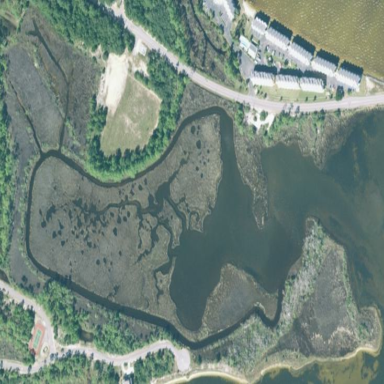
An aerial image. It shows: Saltmarsh wetland area.